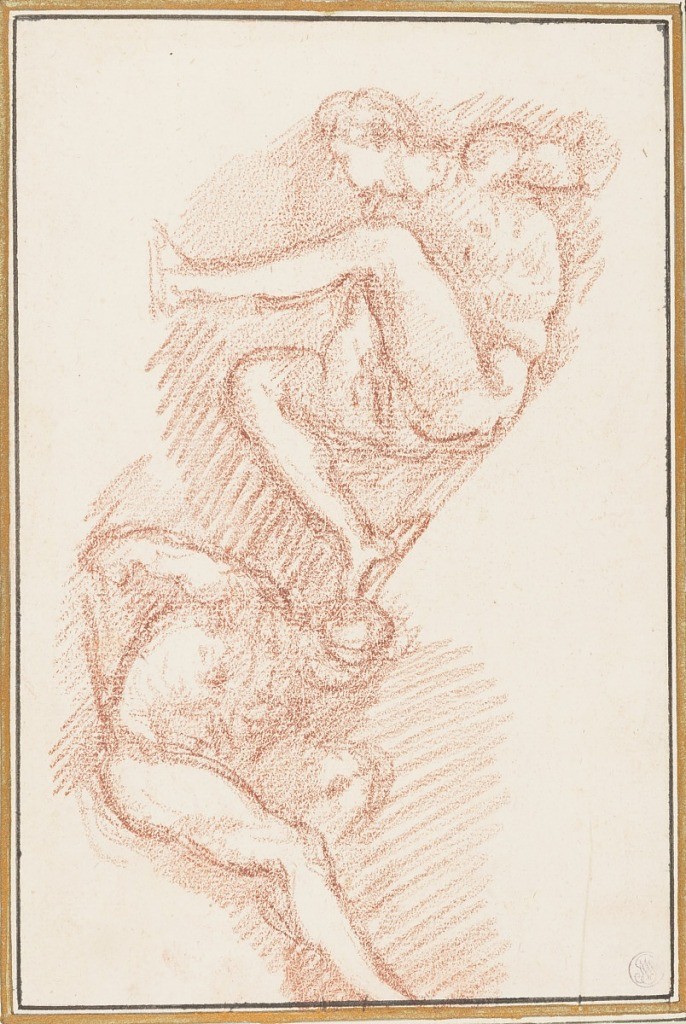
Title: Figures from Sistine Chapel ceiling
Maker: Jean-Robert Ango, French, active in Rome 1759 –1770, d. 1773
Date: ca. 1759–70
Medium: Red chalk on paper
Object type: Drawing
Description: Two figures from the ceiling of the Sistine Chapel, painted by Michelangelo. Upper figure is directly above and to the left of the spandrel that sits between Ezekial and the Persian Sibyl. Lower figure is based on figure above spandrel adjacent to the Cumaean Sibyl.